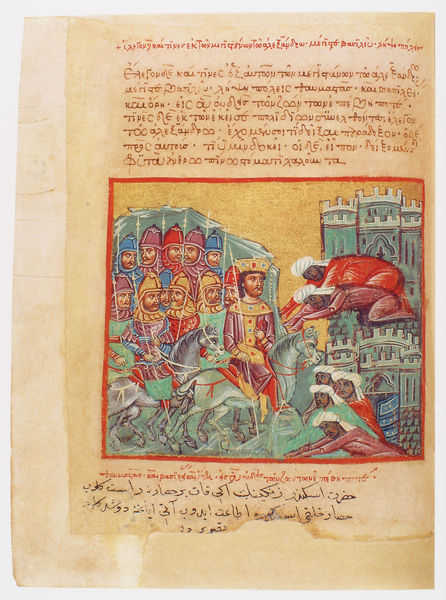
Titel: Der griechische Alexanderroman
Institution: Venedig, Hellenic Institute Codex Gr. 5
Schlagwörter: blau, kampf, grün, stadt, bunt, türkis, zeichnung, rot, schloss, diener, rahmen, gold, krone, pferd, pferde, reiter, farbig, schrift, könig, lanze, soldaten, tor, zinnen, buch, burg, orient, türme, seite, text, uniform, helm, gebet, ritter, armee, arabisch, lanzen, speer, turban, papyrus, buchmalerei, alexander, alexanderroman